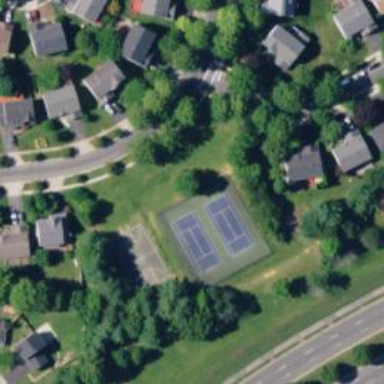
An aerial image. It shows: Tennis court enclosed by fence.